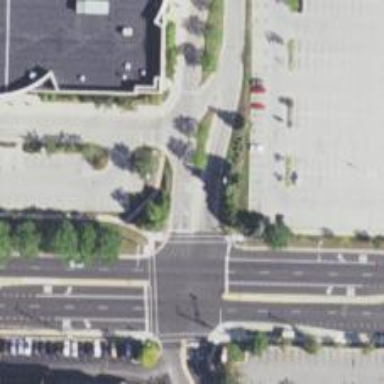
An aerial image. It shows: Footway with crossing lines markings.